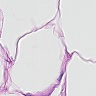
Metastatic tissue present: no